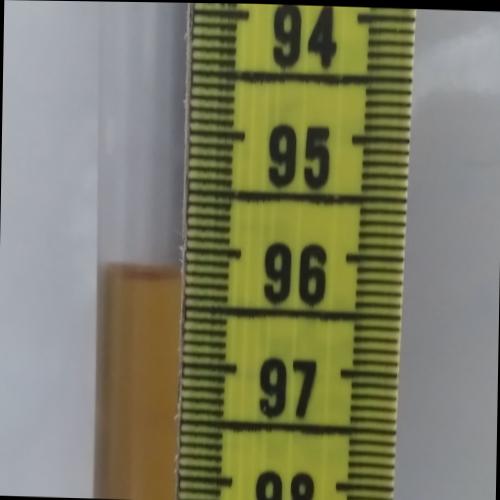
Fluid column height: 96.2 cm